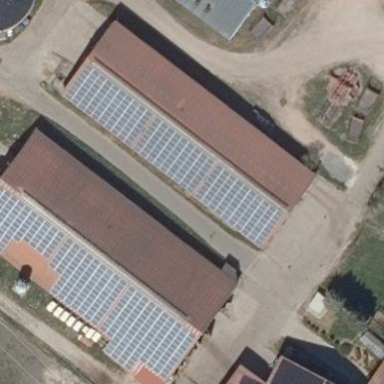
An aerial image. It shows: Building equipped with small solar photovoltaic panel for generating electricity.